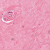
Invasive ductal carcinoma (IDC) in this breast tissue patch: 0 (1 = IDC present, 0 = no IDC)